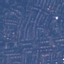
Land use / land cover class: Residential